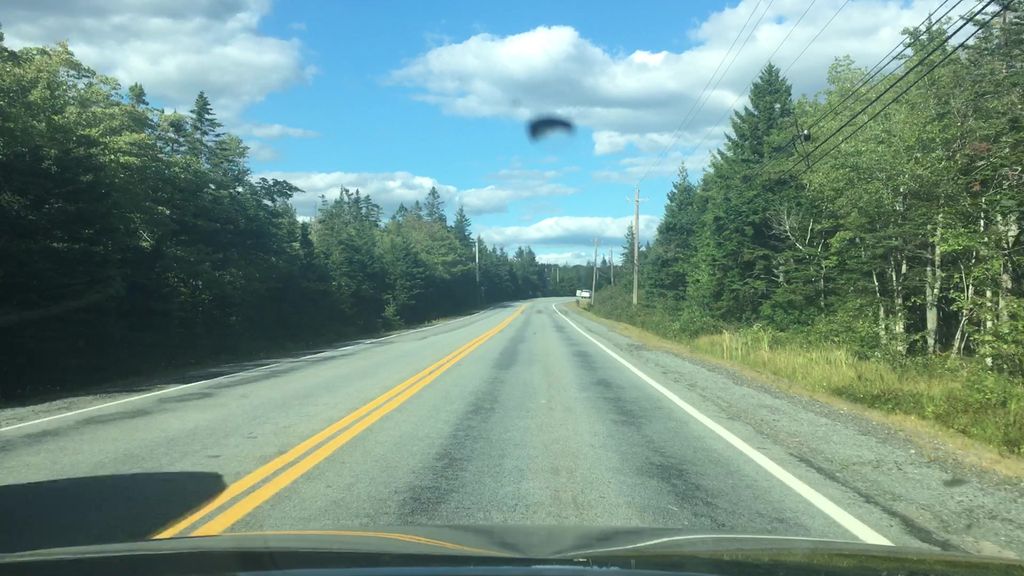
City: halifax